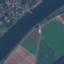
Label: River